Question: I have a form that I want to submit to paypal. When I submit the form I don't get to the overview for the submitted product but I end up on the default page for paypal.
I started with 'http://sandbox.paypal.com' but I tried the non-sandbox site too.
'''
<form action="http://sandbox.paypal.com/cgi-bin/webscr" id="paypal_form" method="post" name="paypal_form">
<input name="cmd" type="text" value="_xclick">
<input name="business" type="text" value="some@email.com">
<input name="lc" type="text" value="CH">
<input name="item_name" type="text">
<input name="item_number" type="text">
<input name="amount" type="text">
<input name="currency_code" type="text" value="CHF">
<input name="no_note" type="text" value="1">
<input type="text" name="return" value="http://google.com">
<input name="address_override" type="text" value="1">
<input name="country" type="text" value="CH">
<input name="first_name" type="text">
<input name="last_name" type="text">
<input name="address1" type="text">
<input name="zip" type="text">
<input name="city" type="text">
<input name="email" type="text">
</form>
'''
Since I don't get an error at all, I have no idea what is going wrong. I had cases when Paypal told me that I have to provide a city or something like that but now I just get forwarded.
: The Charles Proxy tells me that the form was submitted with these values:

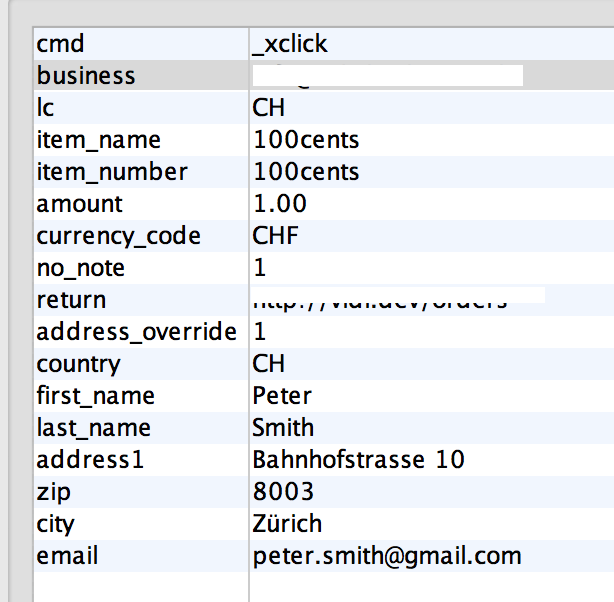
Answer: The issue is with the action address in your form. You are posting to '"http://sandbox.paypal.com/cgi-bin/webscr"'. Try using '"https://www.sandbox.paypal.com/cgi-bin/webscr"' instead.